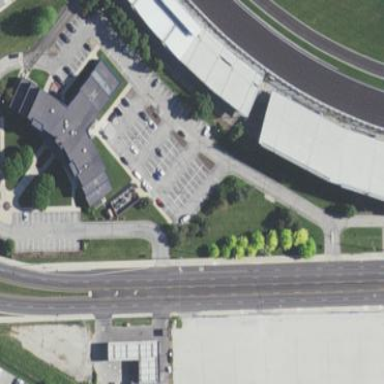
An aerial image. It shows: Parking area with asphalt surface.